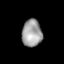
Tissue: lung
Cell type: Epithelial cells
Senescence score: 0.2255
Nuclear area (px): 527
Mean DAPI intensity: 160.738